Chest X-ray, PA view. Patient: 49 years old, sex F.
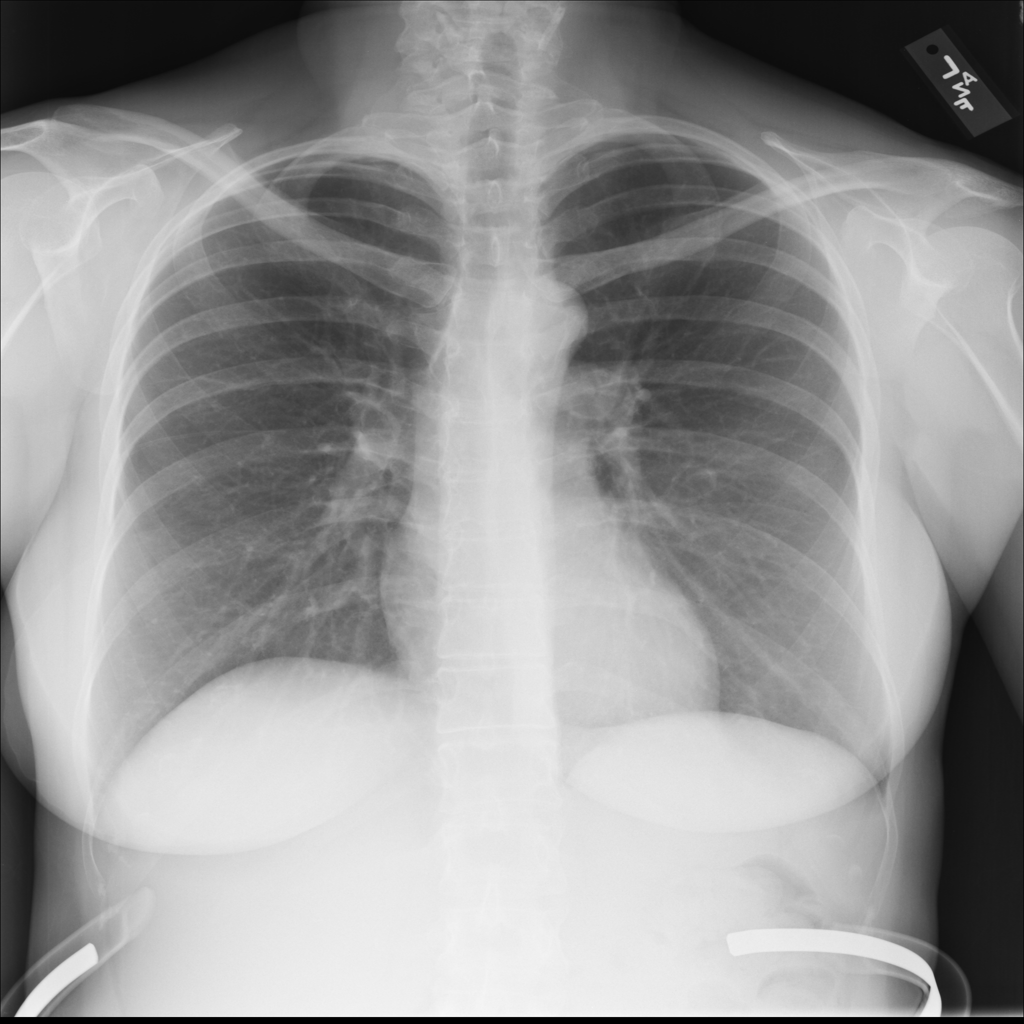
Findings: No Finding